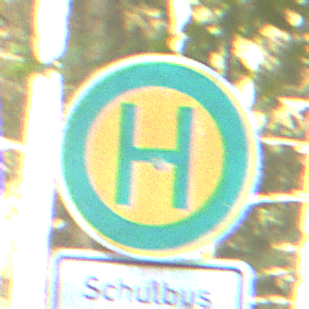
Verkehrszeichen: Haltestelle
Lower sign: ZeitangabenMitBeschraenkungAufWochentage5
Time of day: MorningAfternoon
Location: Outdoor (Nature)
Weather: Clear
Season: NotSpecified
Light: Natural